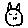
Label: cat